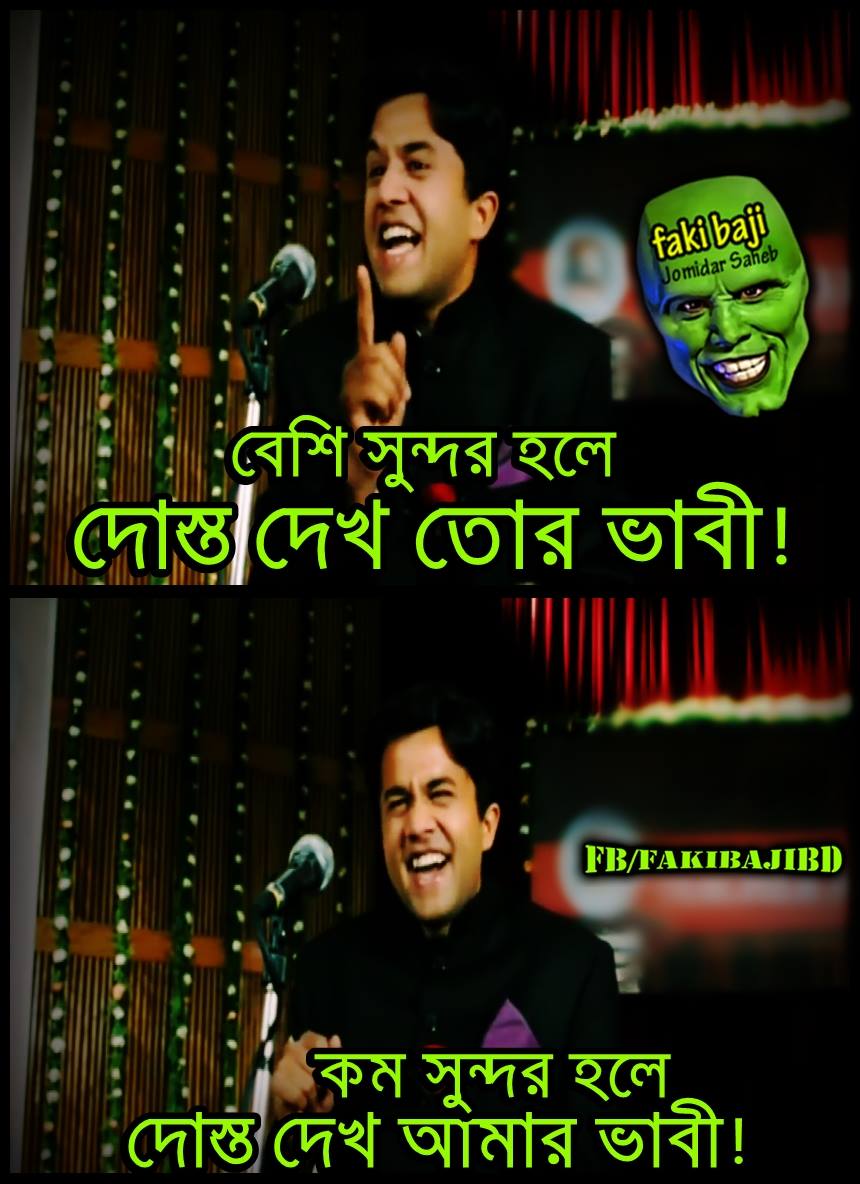
Caption: বেশি সুন্দর হলে দোস্ত দেখ তোর ভাবী! কম সুন্দর হলে দোস্ত দেখ আমার ভাবী!
Label: non-hate